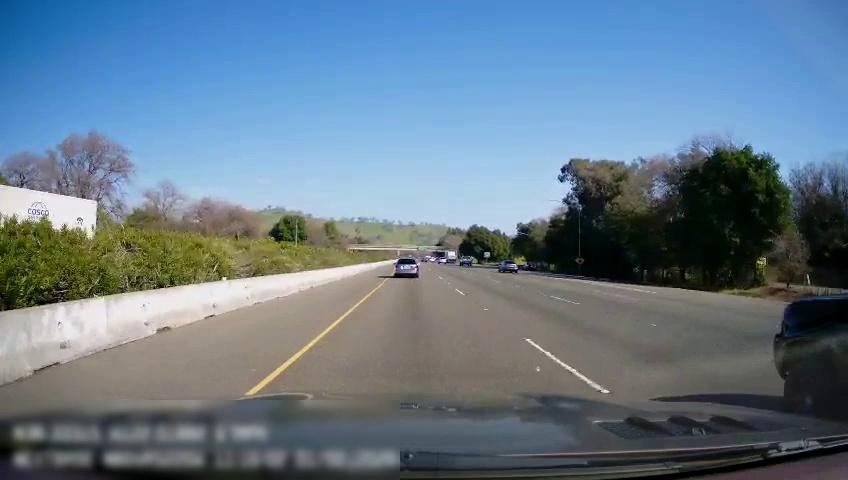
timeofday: Day
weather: Sunny
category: Drivable Space
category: Vehicles | Truck
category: Vehicles | Truck
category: Vehicles | Car
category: Vehicles | Truck
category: Vehicles | Car
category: Vehicles | SUV
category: Lanes | Current Lane
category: Lanes | Current Lane
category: Lanes | Alternate Lane
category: Lanes | Alternate Lane